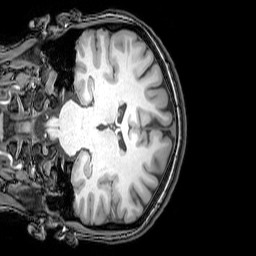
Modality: T1w
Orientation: coronal
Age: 26
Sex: female
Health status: healthy
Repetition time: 0.081 s
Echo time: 0.037 s